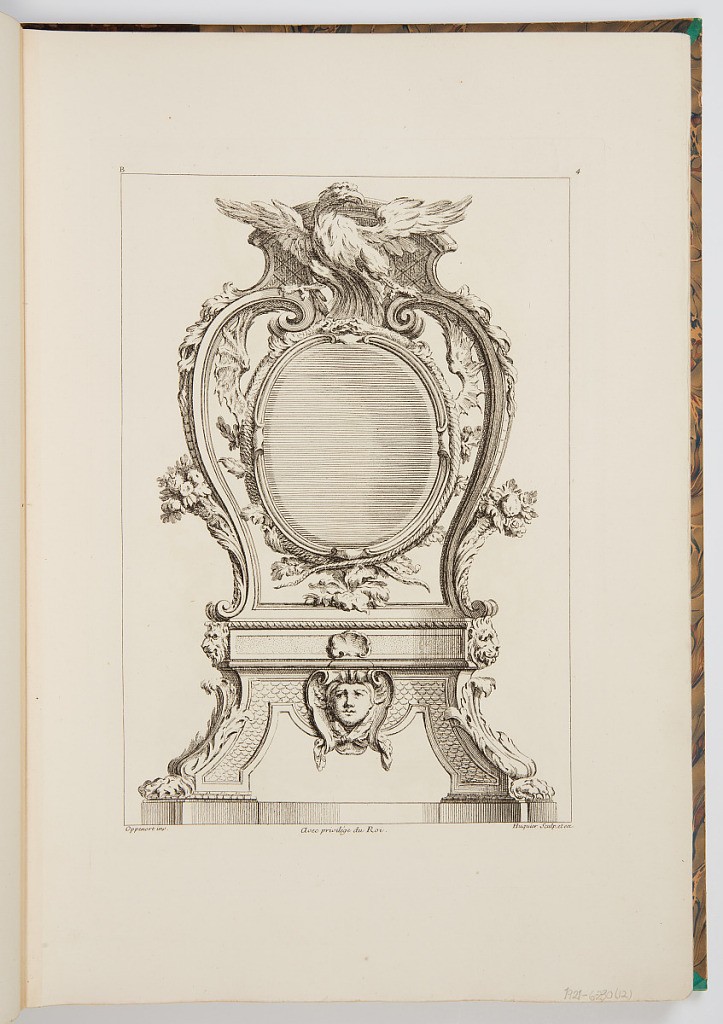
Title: Clock Case Design
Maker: Gilles-Marie Oppenord, French, 1672–1742
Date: ca. 1900
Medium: Photomechanical print
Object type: Bound print
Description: Design for a pendule, or clock case, elevated with claw-footed legs with fish scale pattern, and decorated with acanthus leaves, bat wings, scrolls, flowers, and an eagle at top. The plate is signed and numbered.